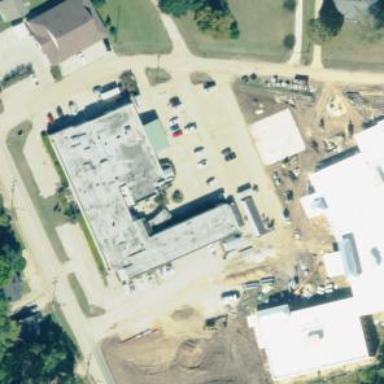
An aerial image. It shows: Healthcare facility identified as hospital.